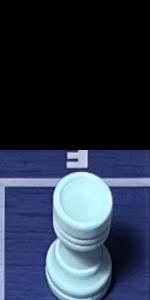
Label: Rook_White